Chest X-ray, PA view. Patient: 66 years old, sex M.
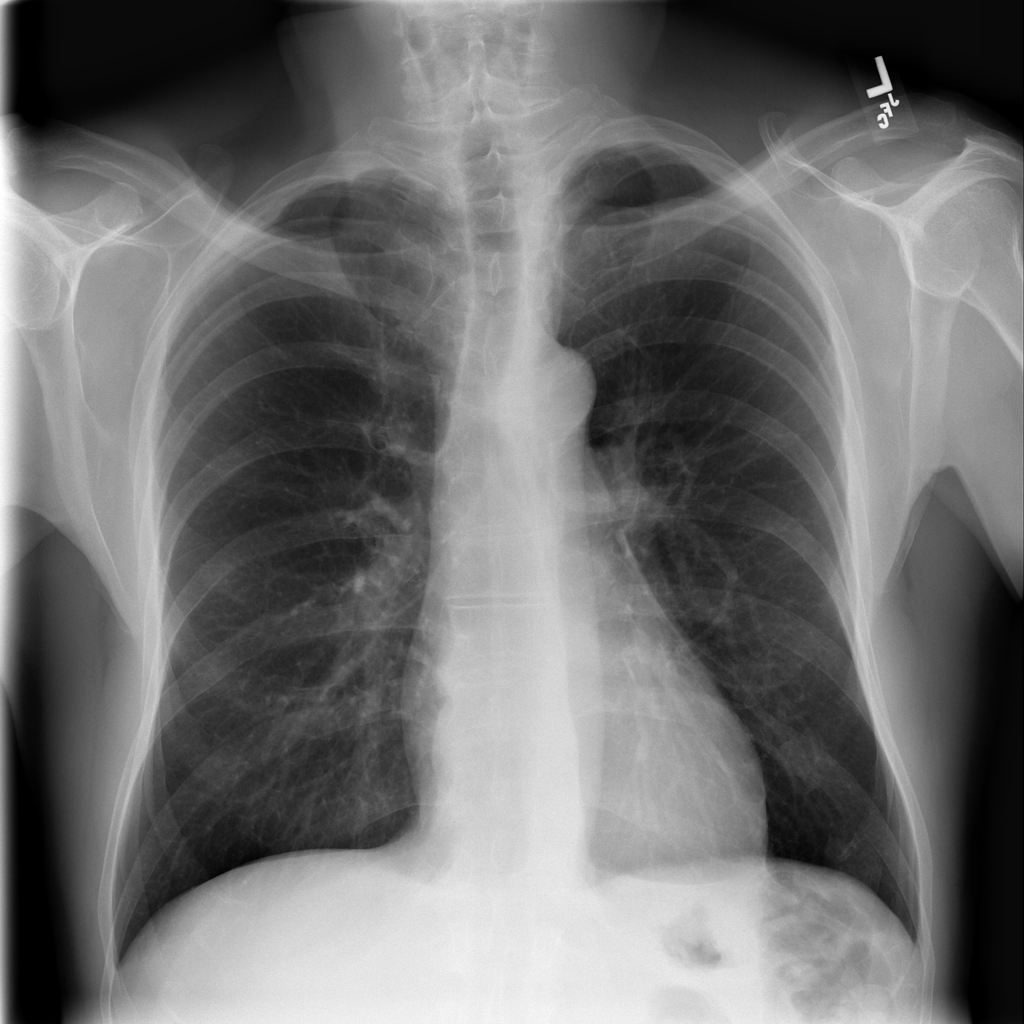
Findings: Emphysema